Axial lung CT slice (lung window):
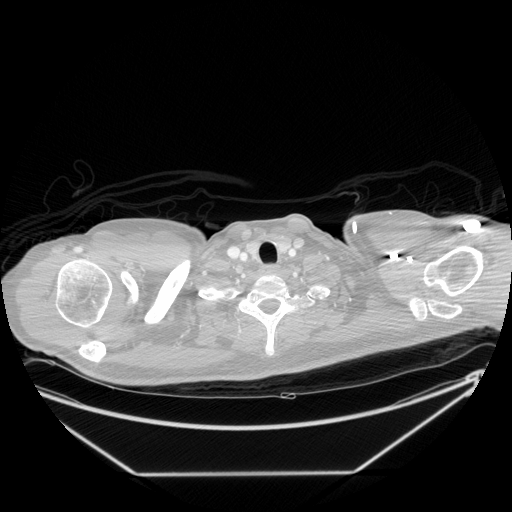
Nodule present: no